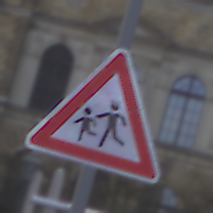
Verkehrszeichen: KinderRechts
Umgebung: Outdoor, Urban
Tageszeit: MorningAfternoon
Wetter: PartlyCloudy
Licht: Natural
Jahreszeit: NotSpecified
Kontrast: LowContrast